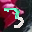
Label: 3